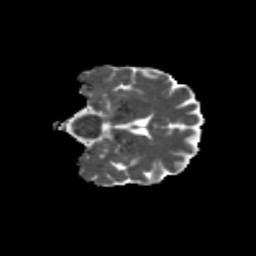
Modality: MD
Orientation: coronal
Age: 56
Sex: female
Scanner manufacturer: siemens
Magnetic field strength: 3 T
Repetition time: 4.71 s
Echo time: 0.0906 s